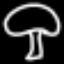
Label: mushroom